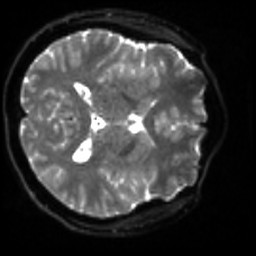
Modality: sbref
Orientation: axial
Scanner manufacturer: siemens
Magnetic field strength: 3 T
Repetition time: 4 s
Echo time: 0.0594 s